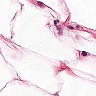
Metastatic tissue present: no